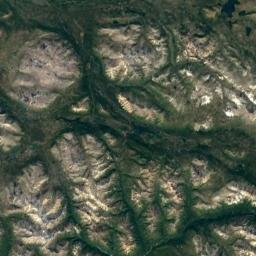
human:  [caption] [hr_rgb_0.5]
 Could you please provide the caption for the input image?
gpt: The mountain is full of bare land with lines of green plants .

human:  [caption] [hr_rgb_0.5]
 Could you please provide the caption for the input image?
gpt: The folded mountain consists of some ridges and valleys and is covered with dense vegetation .

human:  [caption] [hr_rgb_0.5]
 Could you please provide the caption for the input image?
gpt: There are some bare areas on this mountain .

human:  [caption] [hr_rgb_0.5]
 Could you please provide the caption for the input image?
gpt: The mountains are winding and undulating .

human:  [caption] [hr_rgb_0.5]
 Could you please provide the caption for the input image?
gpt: There are some green ravines and white rocks on the mountain .